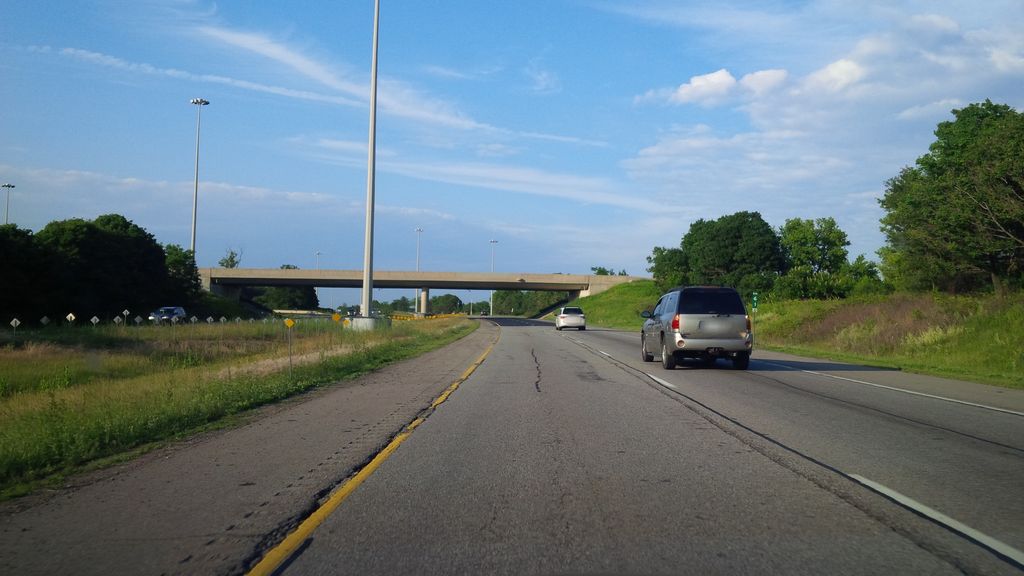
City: hamilton